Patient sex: M
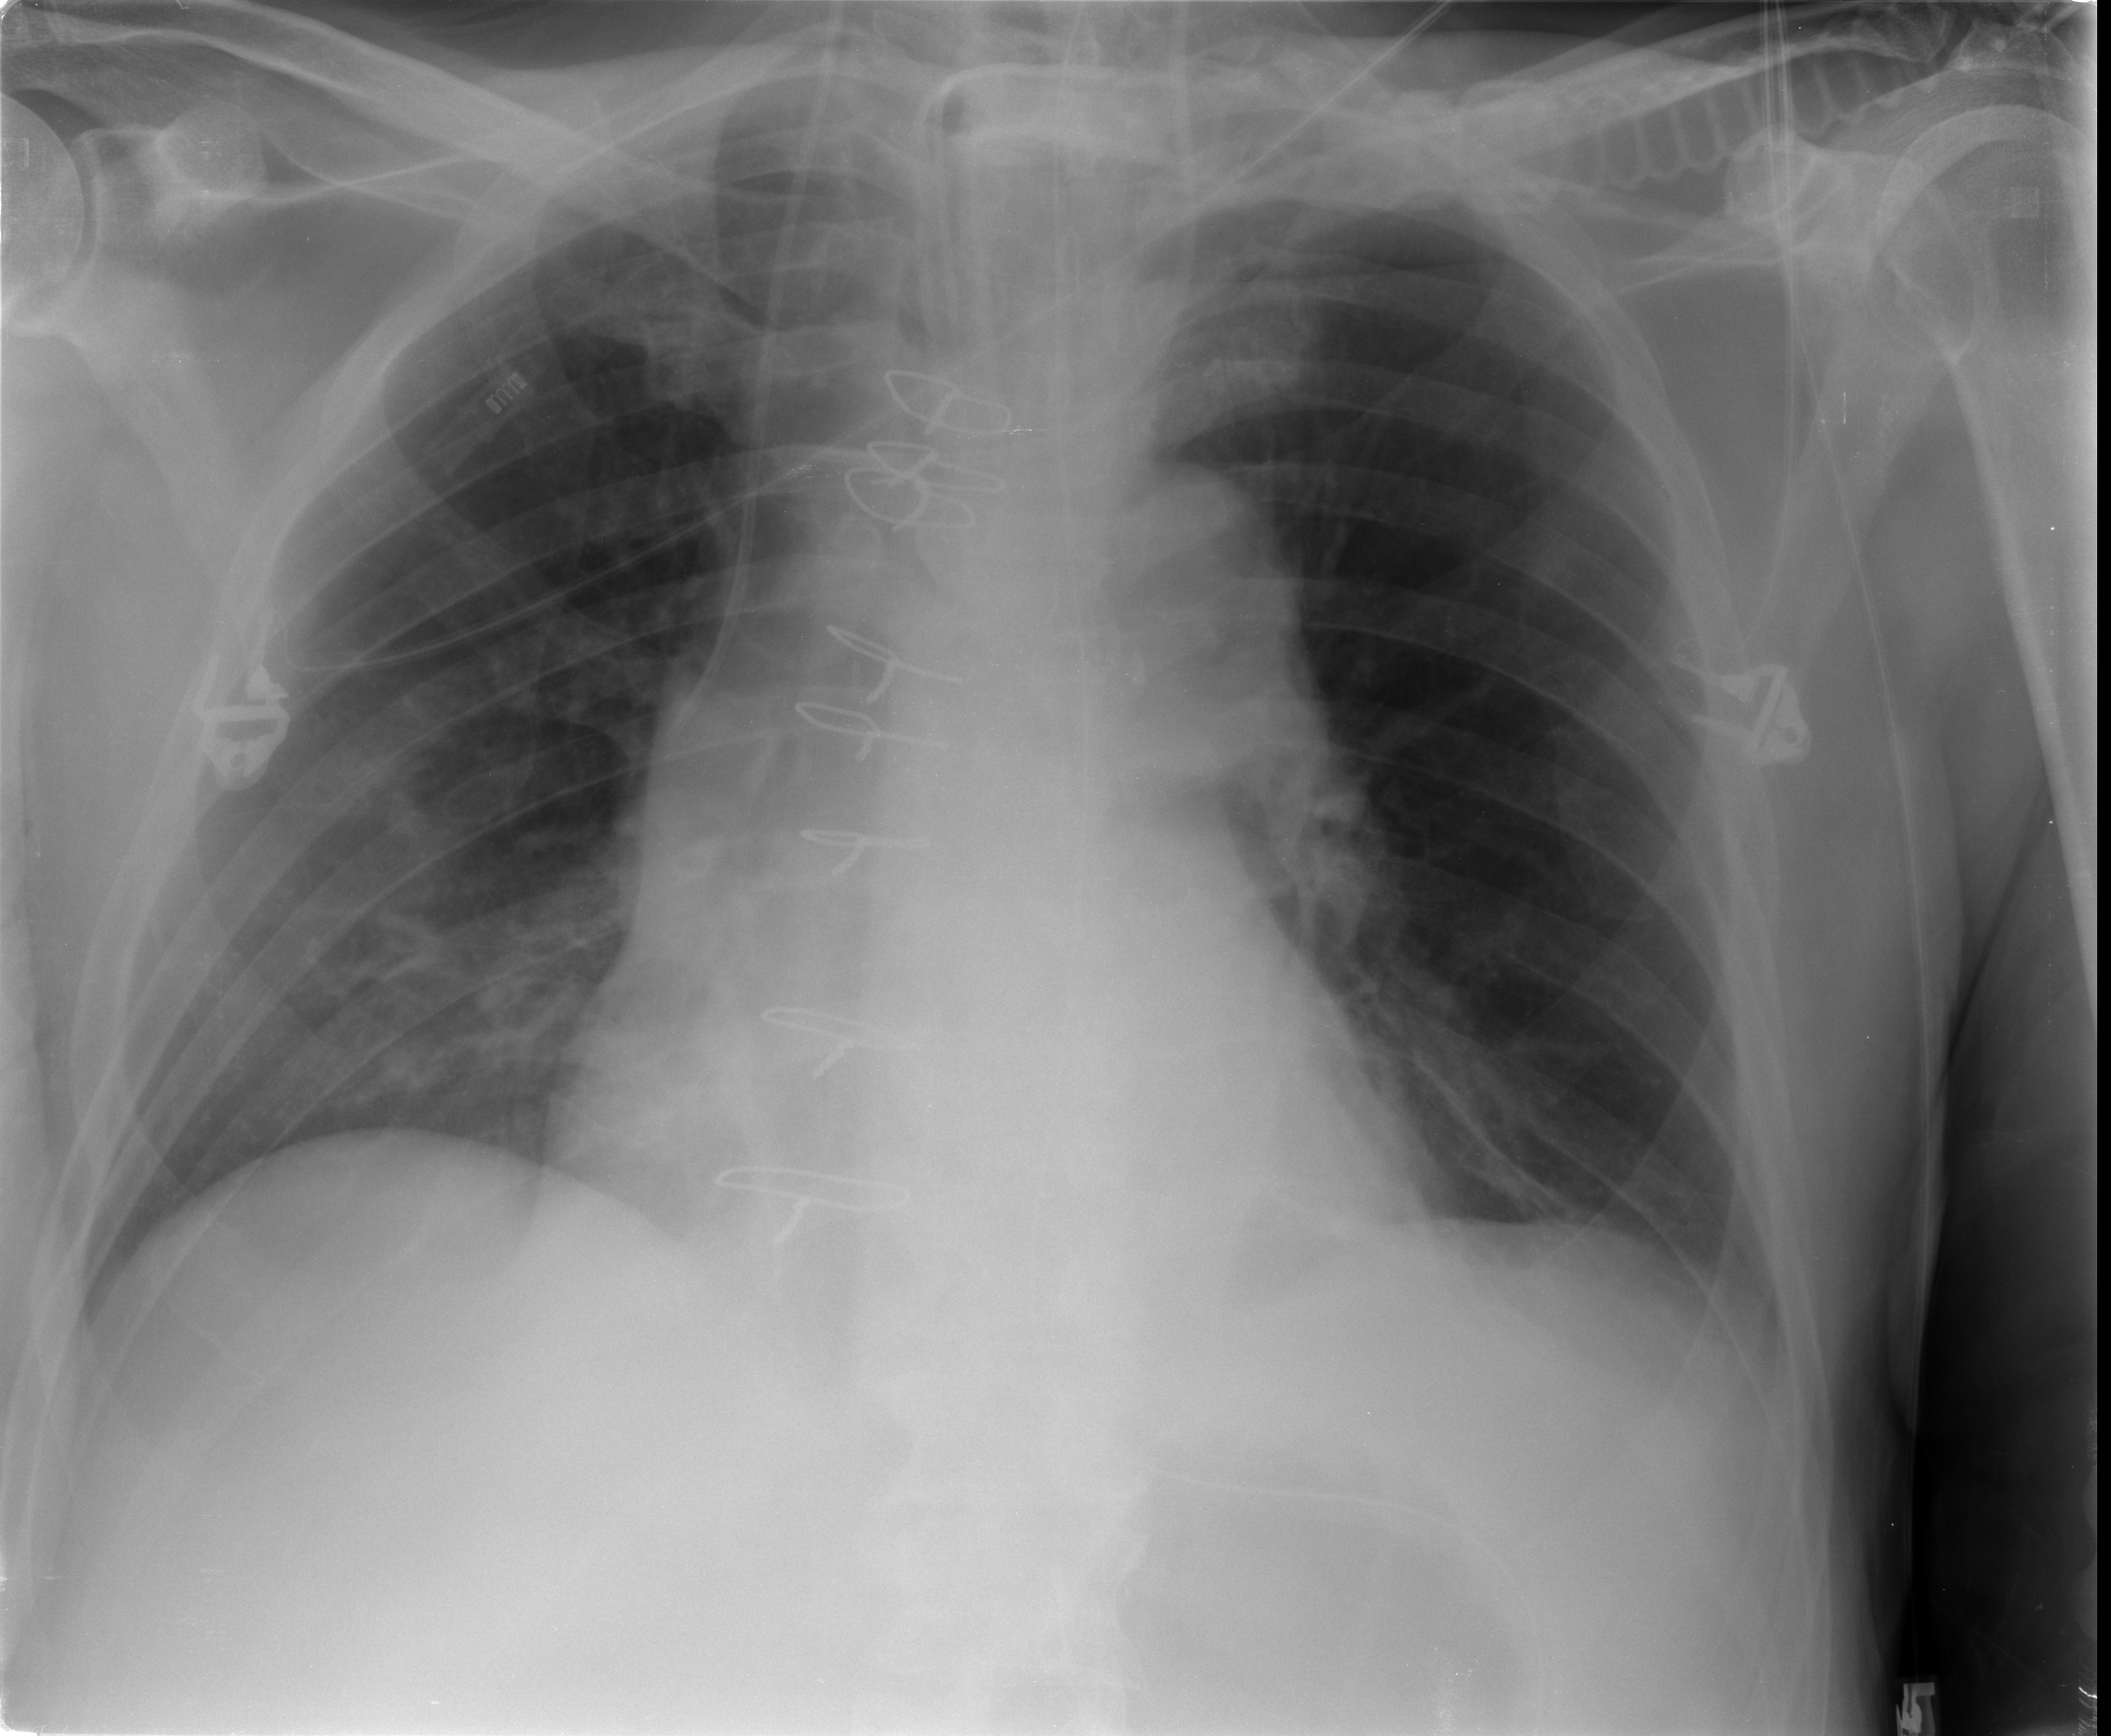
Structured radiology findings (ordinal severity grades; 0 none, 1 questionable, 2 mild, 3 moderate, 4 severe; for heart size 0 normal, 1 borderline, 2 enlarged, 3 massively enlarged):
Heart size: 1
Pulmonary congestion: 0
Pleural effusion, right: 0
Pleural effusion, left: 2
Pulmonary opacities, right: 0
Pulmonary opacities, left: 0
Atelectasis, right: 2
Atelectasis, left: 1